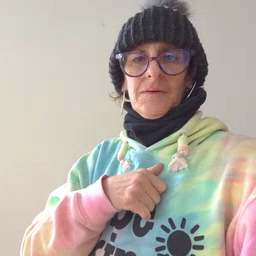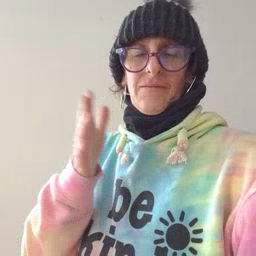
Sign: fish